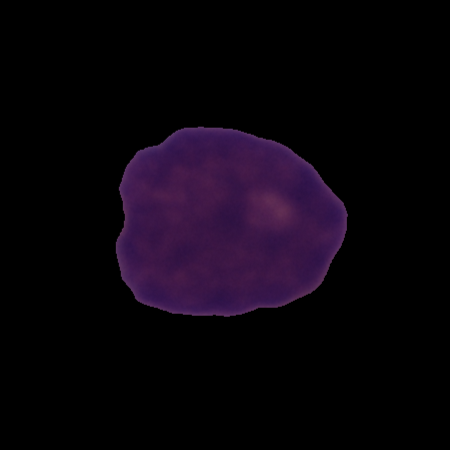
Label: cancer